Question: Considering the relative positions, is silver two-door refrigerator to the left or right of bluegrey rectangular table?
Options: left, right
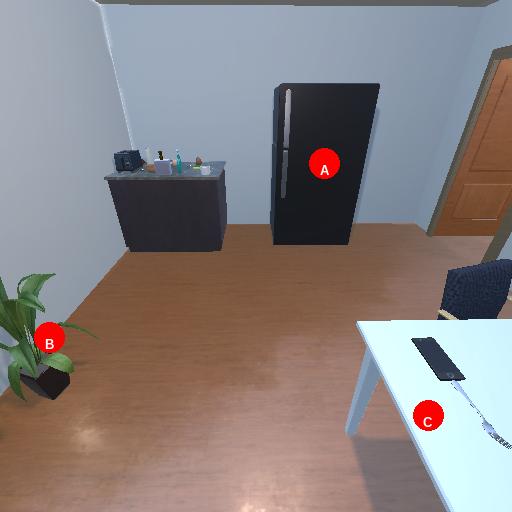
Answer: left